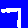
Digit: 7